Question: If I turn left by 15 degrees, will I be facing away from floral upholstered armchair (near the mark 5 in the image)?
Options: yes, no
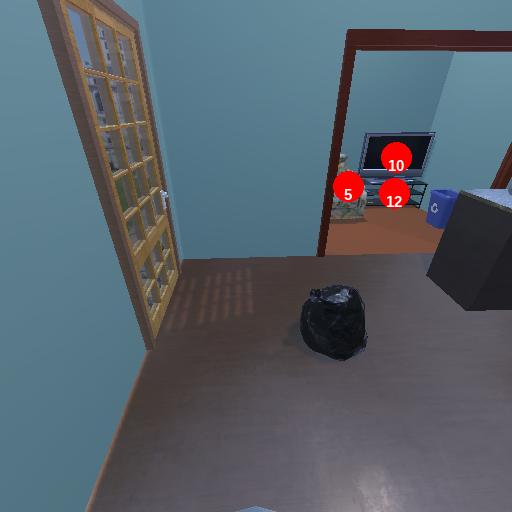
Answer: yes